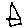
Label: house